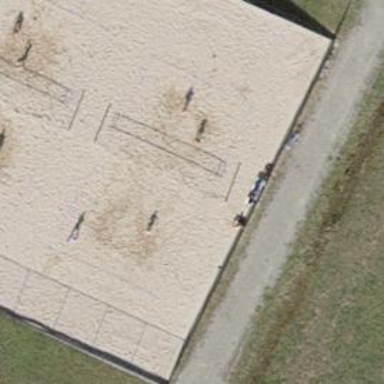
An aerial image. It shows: Sandy pitch for beach volleyball.